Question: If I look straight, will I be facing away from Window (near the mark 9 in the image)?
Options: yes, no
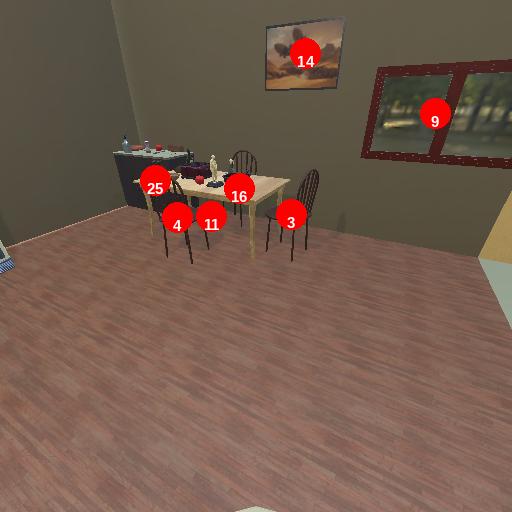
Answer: yes